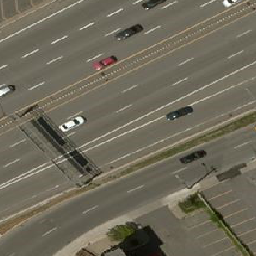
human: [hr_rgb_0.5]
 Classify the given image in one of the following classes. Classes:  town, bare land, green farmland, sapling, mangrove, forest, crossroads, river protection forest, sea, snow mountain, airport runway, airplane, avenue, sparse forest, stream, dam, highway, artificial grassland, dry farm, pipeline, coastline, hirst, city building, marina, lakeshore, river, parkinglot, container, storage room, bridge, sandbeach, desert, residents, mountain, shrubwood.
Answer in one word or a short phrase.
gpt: highway